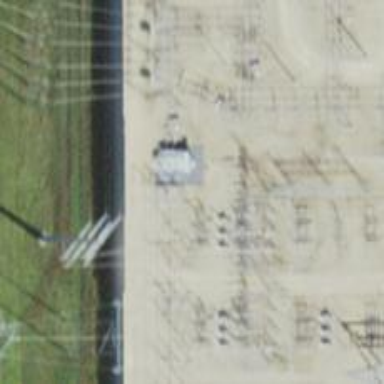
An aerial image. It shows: Switch for power supply.